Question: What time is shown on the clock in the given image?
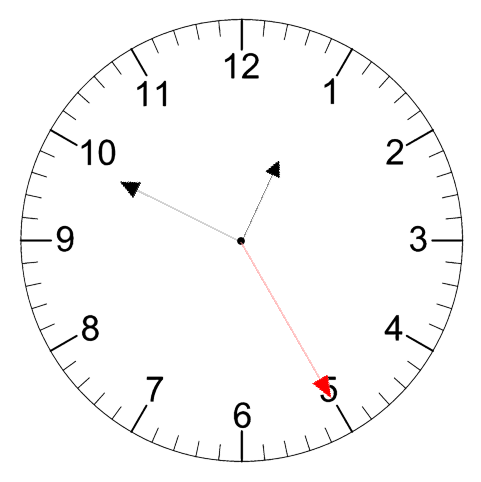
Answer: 12:49:25